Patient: sex M, age 54
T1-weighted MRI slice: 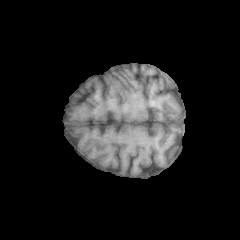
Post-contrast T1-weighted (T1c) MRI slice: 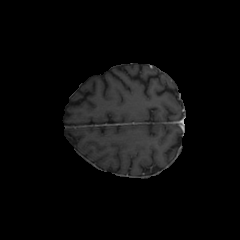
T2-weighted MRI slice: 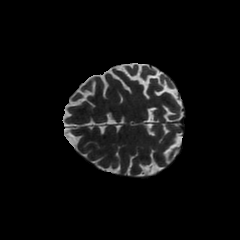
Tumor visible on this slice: no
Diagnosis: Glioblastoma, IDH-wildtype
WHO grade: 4